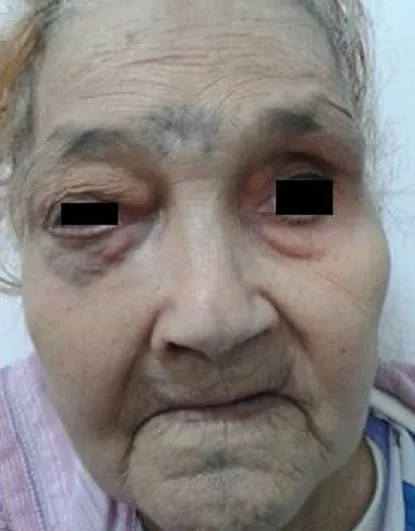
Clinical presentation of the maxillary metastasis from breast cancer (right facial mass, ptosis and collateral veinous circulation).
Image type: medical_photograph (other_medical_photograph)